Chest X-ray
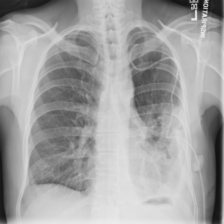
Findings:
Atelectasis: positive
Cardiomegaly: negative
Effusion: positive
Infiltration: negative
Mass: negative
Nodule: negative
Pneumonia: negative
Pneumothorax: positive
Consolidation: negative
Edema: negative
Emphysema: negative
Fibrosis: negative
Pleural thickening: negative
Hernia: negative